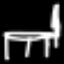
Label: chair